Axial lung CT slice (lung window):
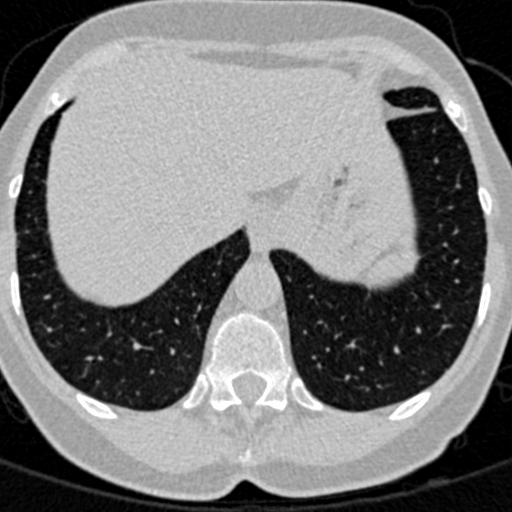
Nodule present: no